Question: In Cordova's 3.6.4 I was able to perform window.location = "<URL>" to load a dynamic page inside the root/main webview.
Now in version 4.0.2, when I try to redirect the user through 'window.location' or 'window.location.href' '= "http://destination.com"' i get this popup to pick an app to launch the URL.
The most curious part is that Cordova iOS works just fine

Is there a reason for this?
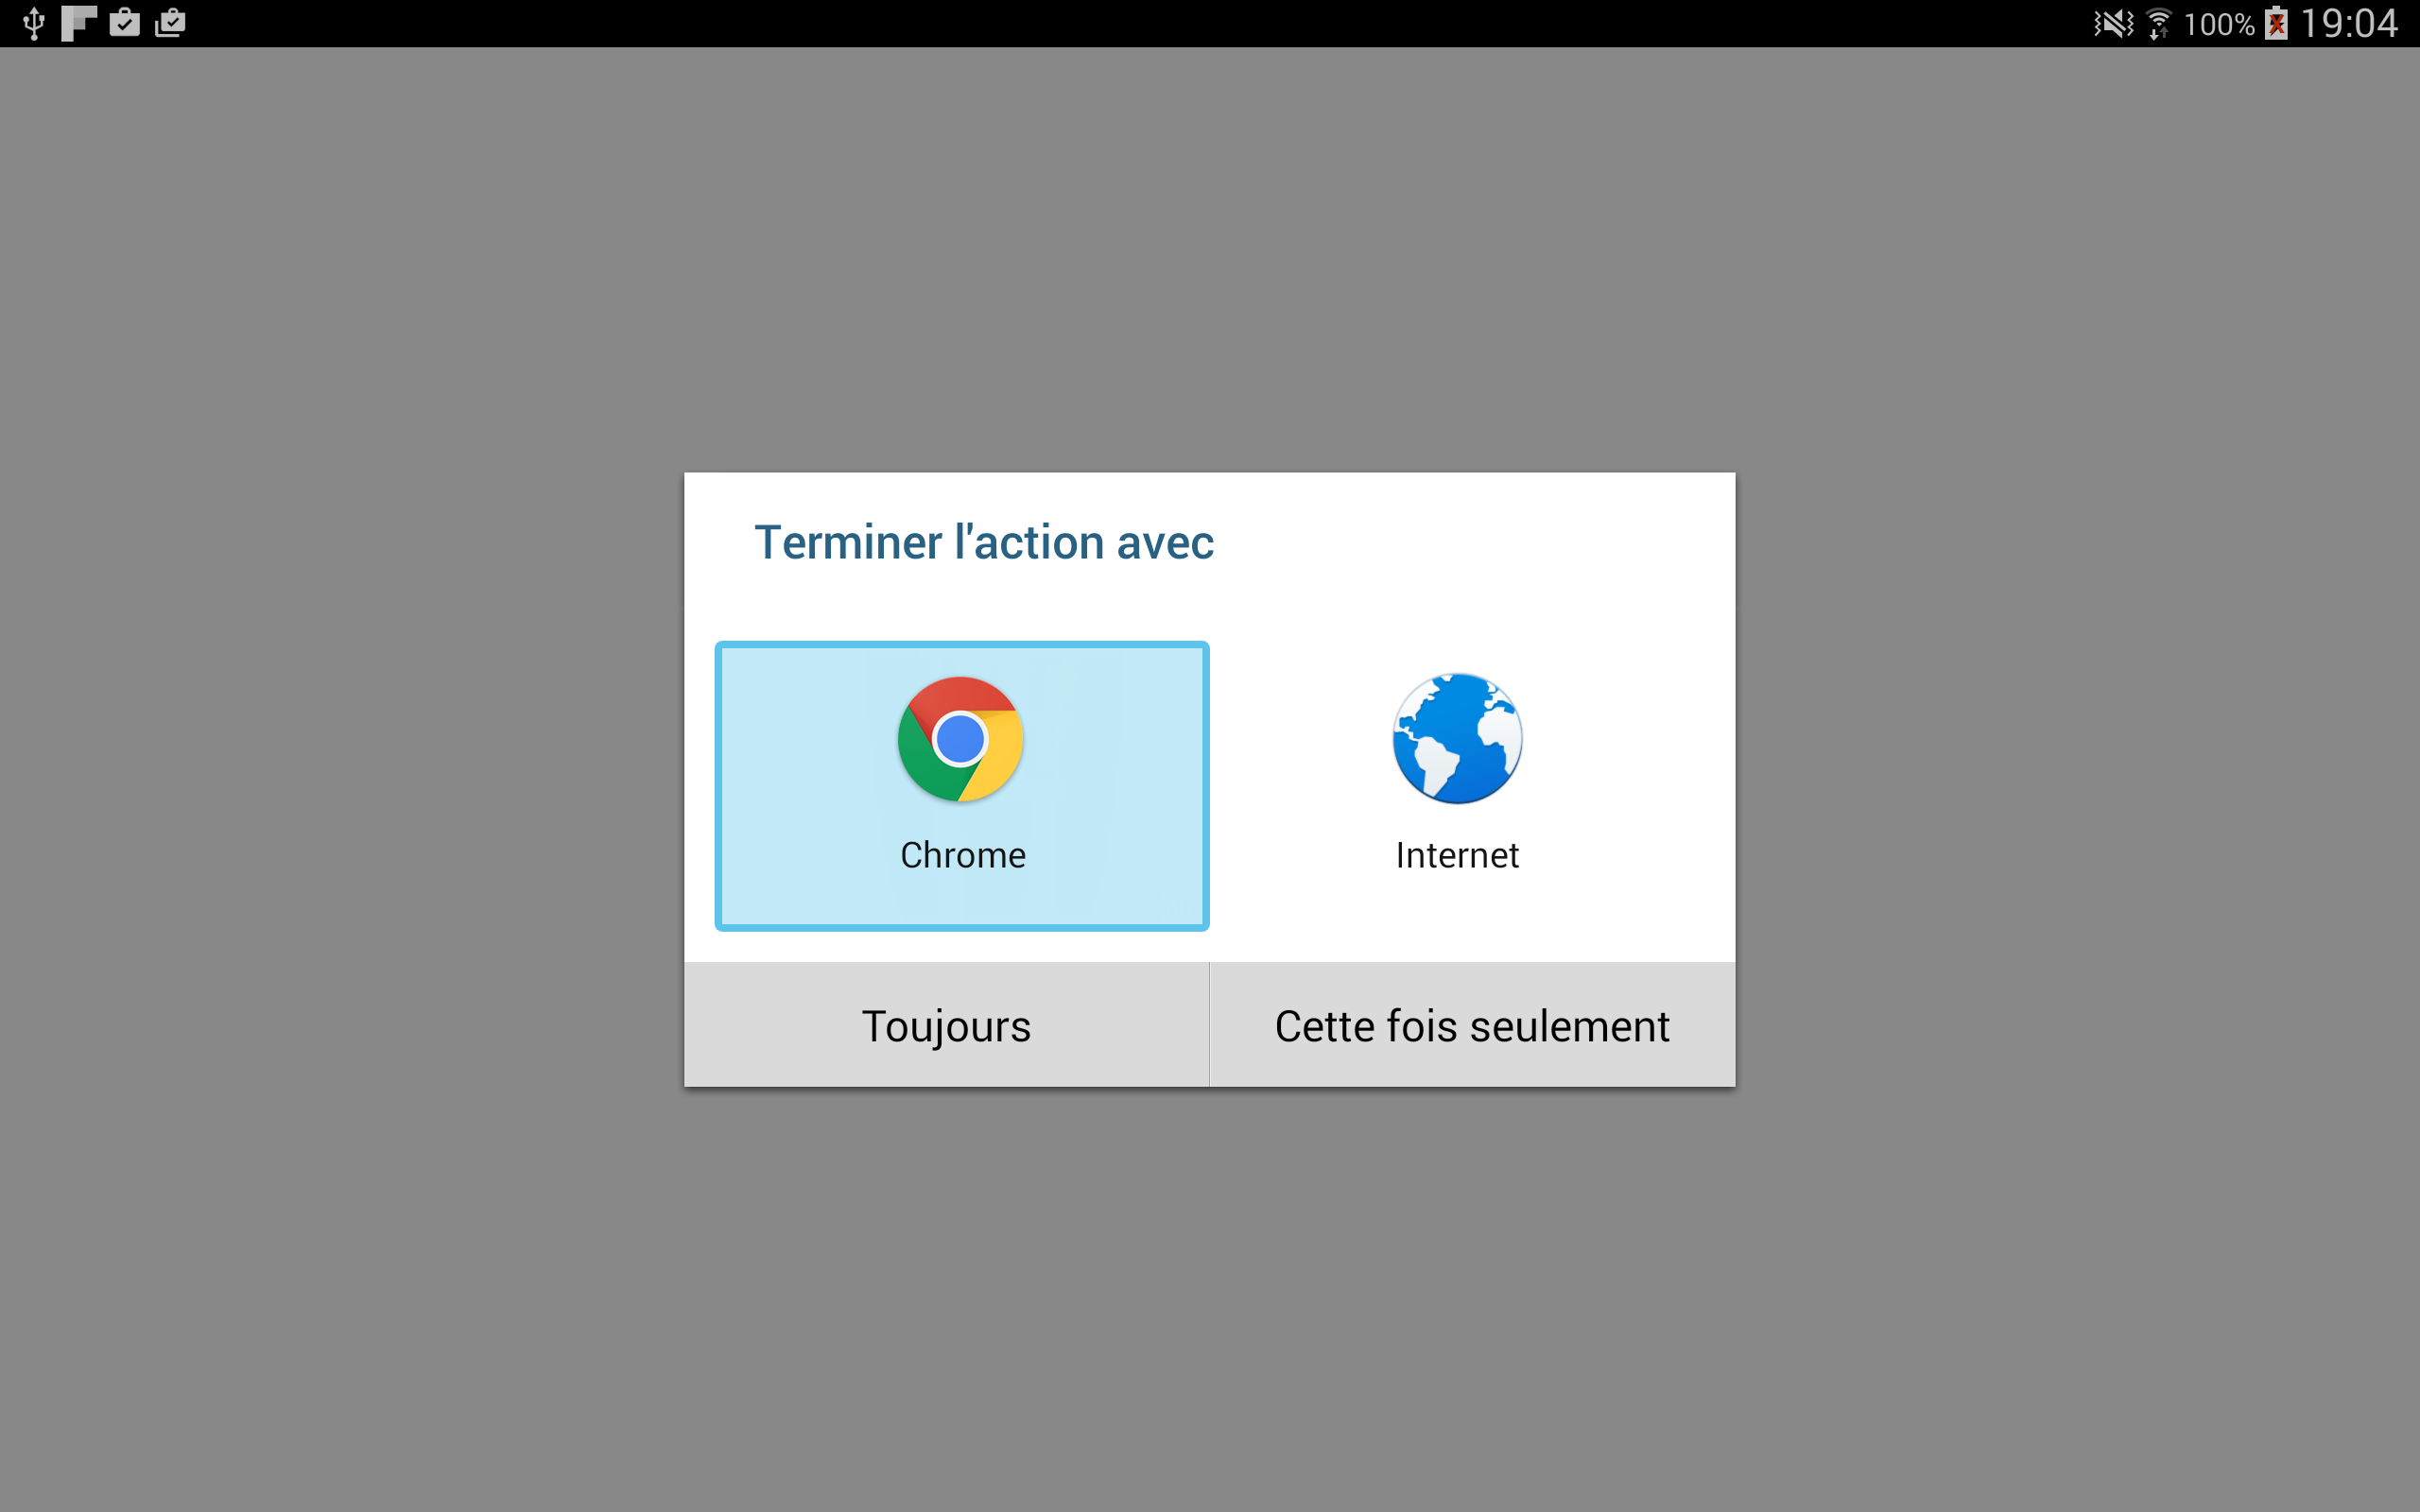
Answer: Cordova 4.0.x introduces some new features and one of them is domain whitelist. This is a plugin that is added to the plugin list and installed allong with the application being compiled. This plugin can be configured through the config.xml normally located at the root of the cordova project. In my case, because I was interested in change the application main activity domain i added the following to my config
'''
<!-- A wildcard can be used to whitelist the entire network,
over HTTP and HTTPS.
*NOT RECOMMENDED* -->
<allow-navigation href="*" />
'''
<URL>
<URL>